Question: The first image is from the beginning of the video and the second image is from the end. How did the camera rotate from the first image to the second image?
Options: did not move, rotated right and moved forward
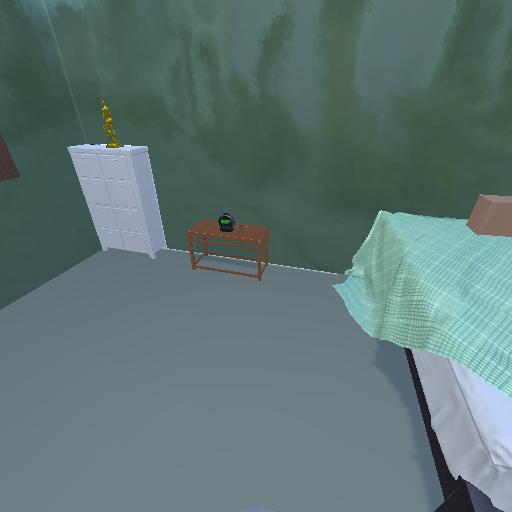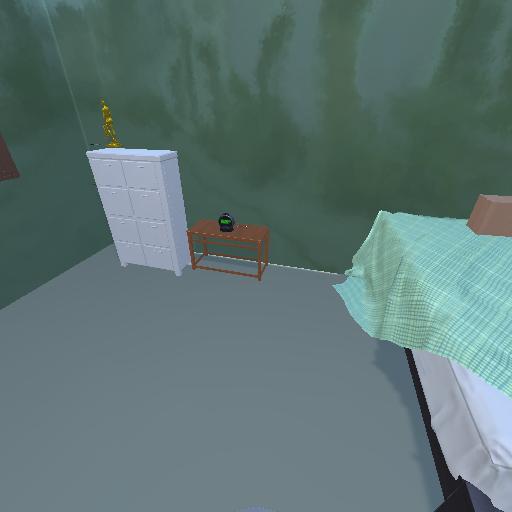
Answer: did not move